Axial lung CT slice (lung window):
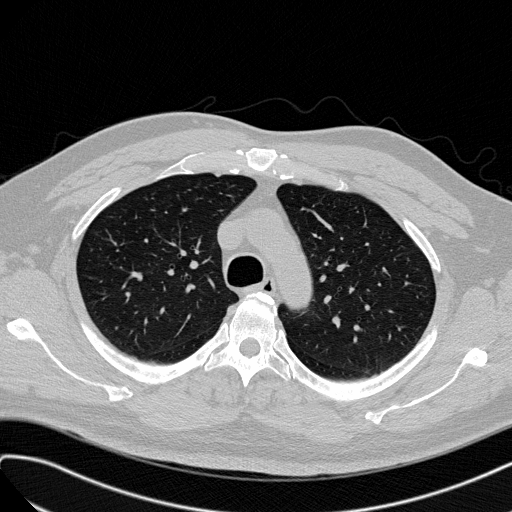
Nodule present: no